Current action and preconditions to check: trajectory_clear

Your task: For each precondition in the list above, predict whether it will hold at this action.

Consider the current scene as observed from the mobile robot's camera, and analyze the predicted future states of all dynamic agents (e.g., people, animals, vehicles, or any moving entities) within the NEXT SECOND.

IMPORTANT: Only answer "very likely" if you are absolutely certain—based on strong, clear evidence—that a dynamic agent will violate the precondition in the predicted future state. Do NOT answer "very likely" for unlikely, ambiguous, or low-probability risks.

Ask yourself for each precondition: Is there a high probability, with clear and convincing evidence, that the predicted future states of any dynamic agent will interfere with the predicted future state of the currently executing action within the NEXT SECOND, causing that precondition to fail?

Assess the risk level based on these predictions. Use "likely" or "very likely" if motions create a clear risk of interference.

Use "neutral" or "improbable" if agents are nearby but their predicted paths are clearly diverging or non-conflicting.

Failure Risk Categories: "very improbable", "improbable", "neutral", "likely", "very likely"

Answer Format: Output ONLY the probability_of_failure value from these categories: "very improbable", "improbable", "neutral", "likely", "very likely"

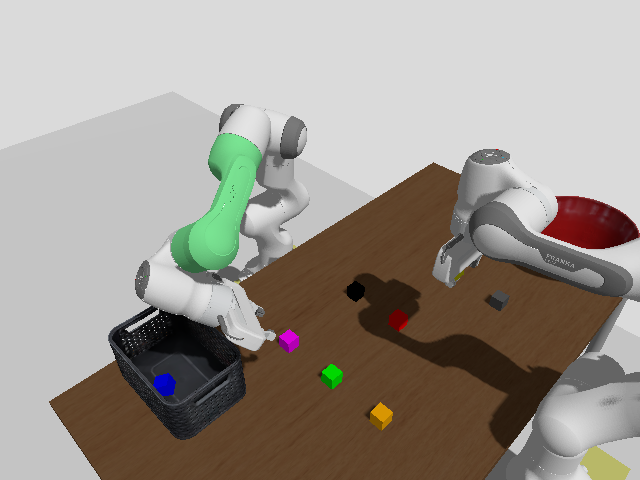

Answer: very improbable